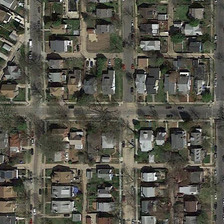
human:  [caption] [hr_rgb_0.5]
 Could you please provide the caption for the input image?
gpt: many buildings and green trees are in a dense residential area .

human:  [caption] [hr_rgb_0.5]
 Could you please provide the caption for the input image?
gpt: many buildings and green trees are in a dense residential area .

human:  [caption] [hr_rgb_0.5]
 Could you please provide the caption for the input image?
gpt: many buildings and green trees are in a dense residential area .

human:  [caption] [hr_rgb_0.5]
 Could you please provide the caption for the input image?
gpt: many buildings and green trees are in a dense residential area .

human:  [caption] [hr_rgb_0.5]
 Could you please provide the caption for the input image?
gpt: many buildings and green trees are in a dense residential area .